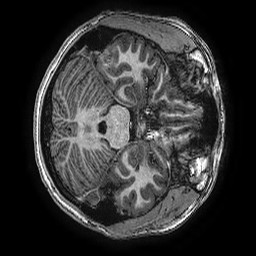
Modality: T1w
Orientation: axial
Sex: female
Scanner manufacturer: ge
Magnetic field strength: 3 T
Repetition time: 0.00766 s
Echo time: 0.003476 s